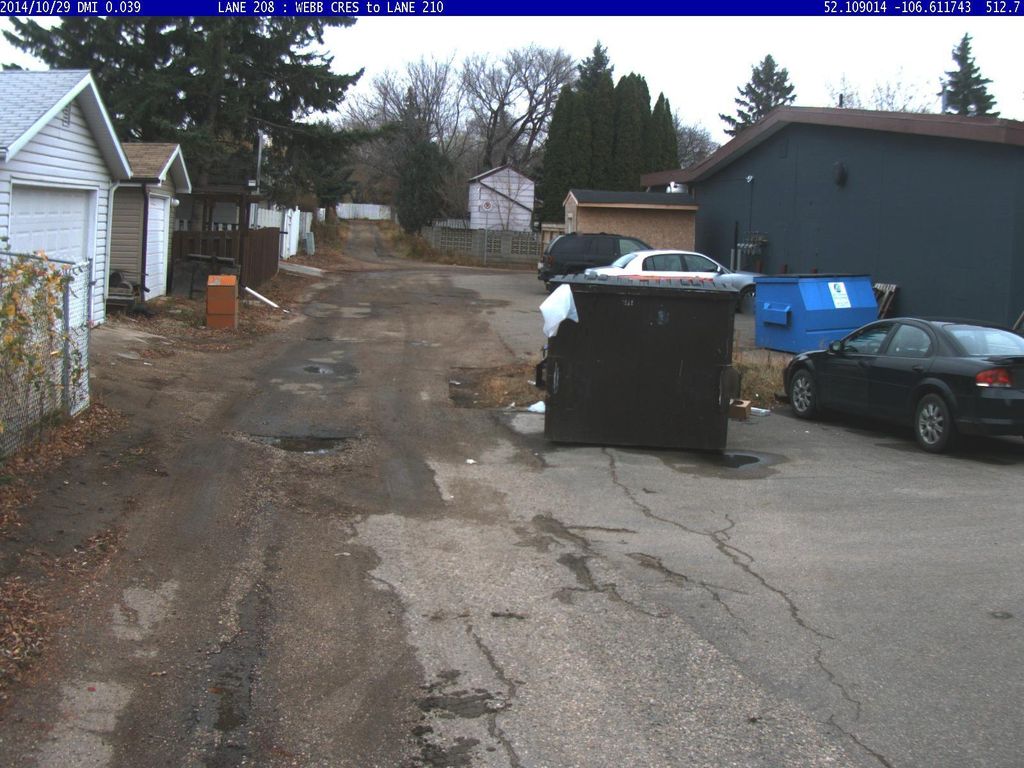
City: saskatoon